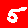
Digit: 5